Question: I'm have problem when practice send email in ASP MVC in tutorials:
<URL>.
I think problem in class:
'''
public async Task<<ActionResult>ActionResult> Index(EmailFormModel model)
{
todosomething
return RedirectToAction("Sent");
}
'''
When run website it show the below error:

Thanks to @Simon C.
So, based on your comments, you have a POST contact method, but no way to navigate to the page yet ( just navigating to home/contact in your browser will send a GET request and since you have a '[HttpPost]' attribute, the route won't match). I think you need to add a GET method to your home controller to get you there:
'''
[HttpGet]
public ActionResult Contact()
{
return View(new EmailFormModel());
}
'''
This means when you first navigate to /home/contact, you will hit the above method. When you post your form back to your site, you will hit the Contact Method marked with '[HttpPost]'.
Edit: As an aside, you will also need to add a method called 'Sent' on your controller for when the email is sent successfully. The line 'return RedirectToAction("Sent")'; will be looking for a method called 'Sent'.
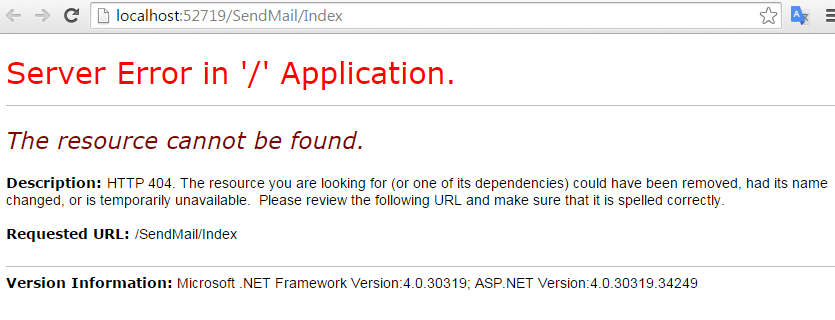
Answer: So, based on your comments, you have a POST contact method, but no way to navigate to the page yet ( just navigating to home/contact in your browser will send a GET request and since you have a '[HttpPost]' attribute, the route won't match). I think you need to add a GET method to your home controller to get you there:
'''
[HttpGet]
public ActionResult Contact()
{
return View(new EmailFormModel());
}
'''
This means when you first navigate to /home/contact, you will hit the above method. When you post your form back to your site, you will hit the Contact Method marked with '[HttpPost]'.
Edit: As an aside, you will also need to add a method called 'Sent' on your controller for when the email is sent successfully. The line 'return RedirectToAction("Sent");' will be looking for a method called Sent.